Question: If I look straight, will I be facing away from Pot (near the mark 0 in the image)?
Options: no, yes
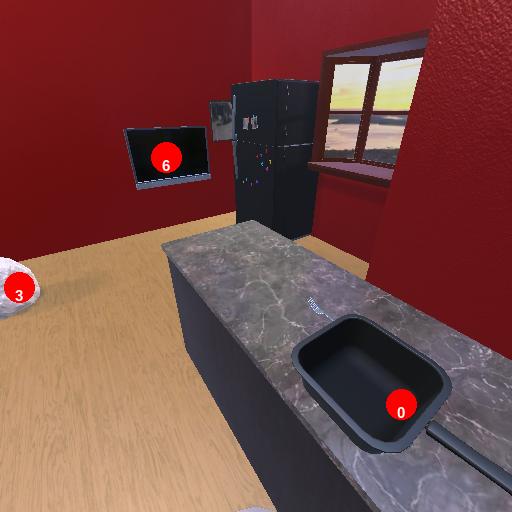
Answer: no